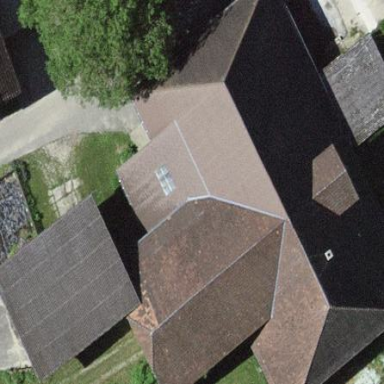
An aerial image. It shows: Farm building.